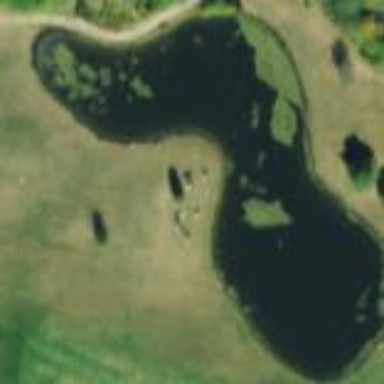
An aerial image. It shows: Water hazard in golf course. The hazard is natural water feature.